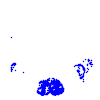
Particle: pion